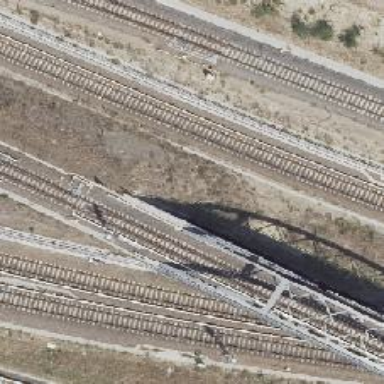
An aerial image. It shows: Arch bridge carrying electrified light rail at the bottom level.